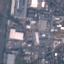
Label: Industrial